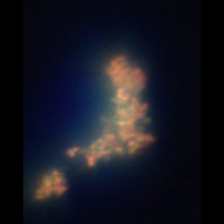
Taxon: Unknown_detritus
Group: Unknown